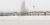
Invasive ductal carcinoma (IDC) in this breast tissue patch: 0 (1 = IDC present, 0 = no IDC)